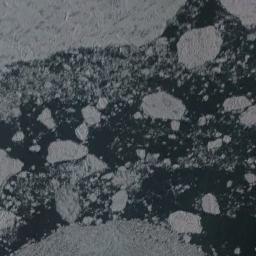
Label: sea_ice